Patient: sex M, age 71
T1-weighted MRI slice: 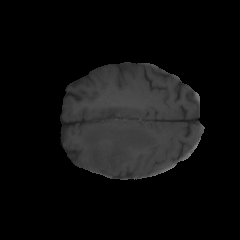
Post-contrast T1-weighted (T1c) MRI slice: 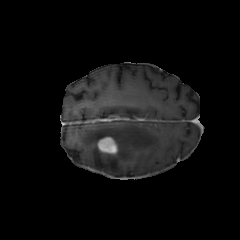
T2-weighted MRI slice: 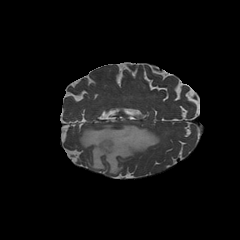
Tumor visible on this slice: yes
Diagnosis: Glioblastoma, IDH-wildtype
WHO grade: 4